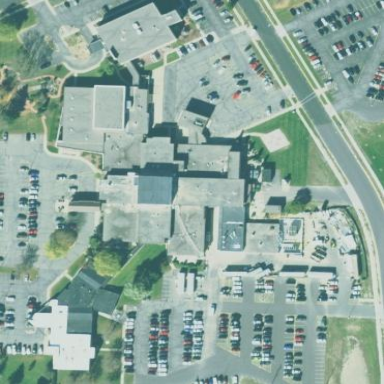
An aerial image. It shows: Healthcare facility identified as hospital.